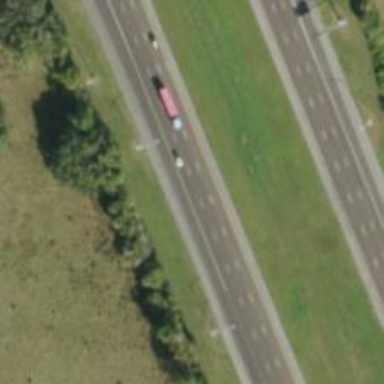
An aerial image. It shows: Motorway junction.